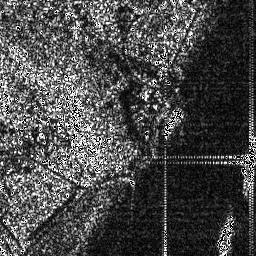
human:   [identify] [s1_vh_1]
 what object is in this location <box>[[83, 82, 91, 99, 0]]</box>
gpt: <ref>1 medium ship at the bottom right</ref>

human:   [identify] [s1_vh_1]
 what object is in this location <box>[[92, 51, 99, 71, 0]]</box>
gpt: <ref>1 medium ship at the right</ref>